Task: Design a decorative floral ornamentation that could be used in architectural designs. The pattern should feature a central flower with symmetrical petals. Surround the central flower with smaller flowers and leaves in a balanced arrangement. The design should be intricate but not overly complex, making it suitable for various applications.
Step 1454:
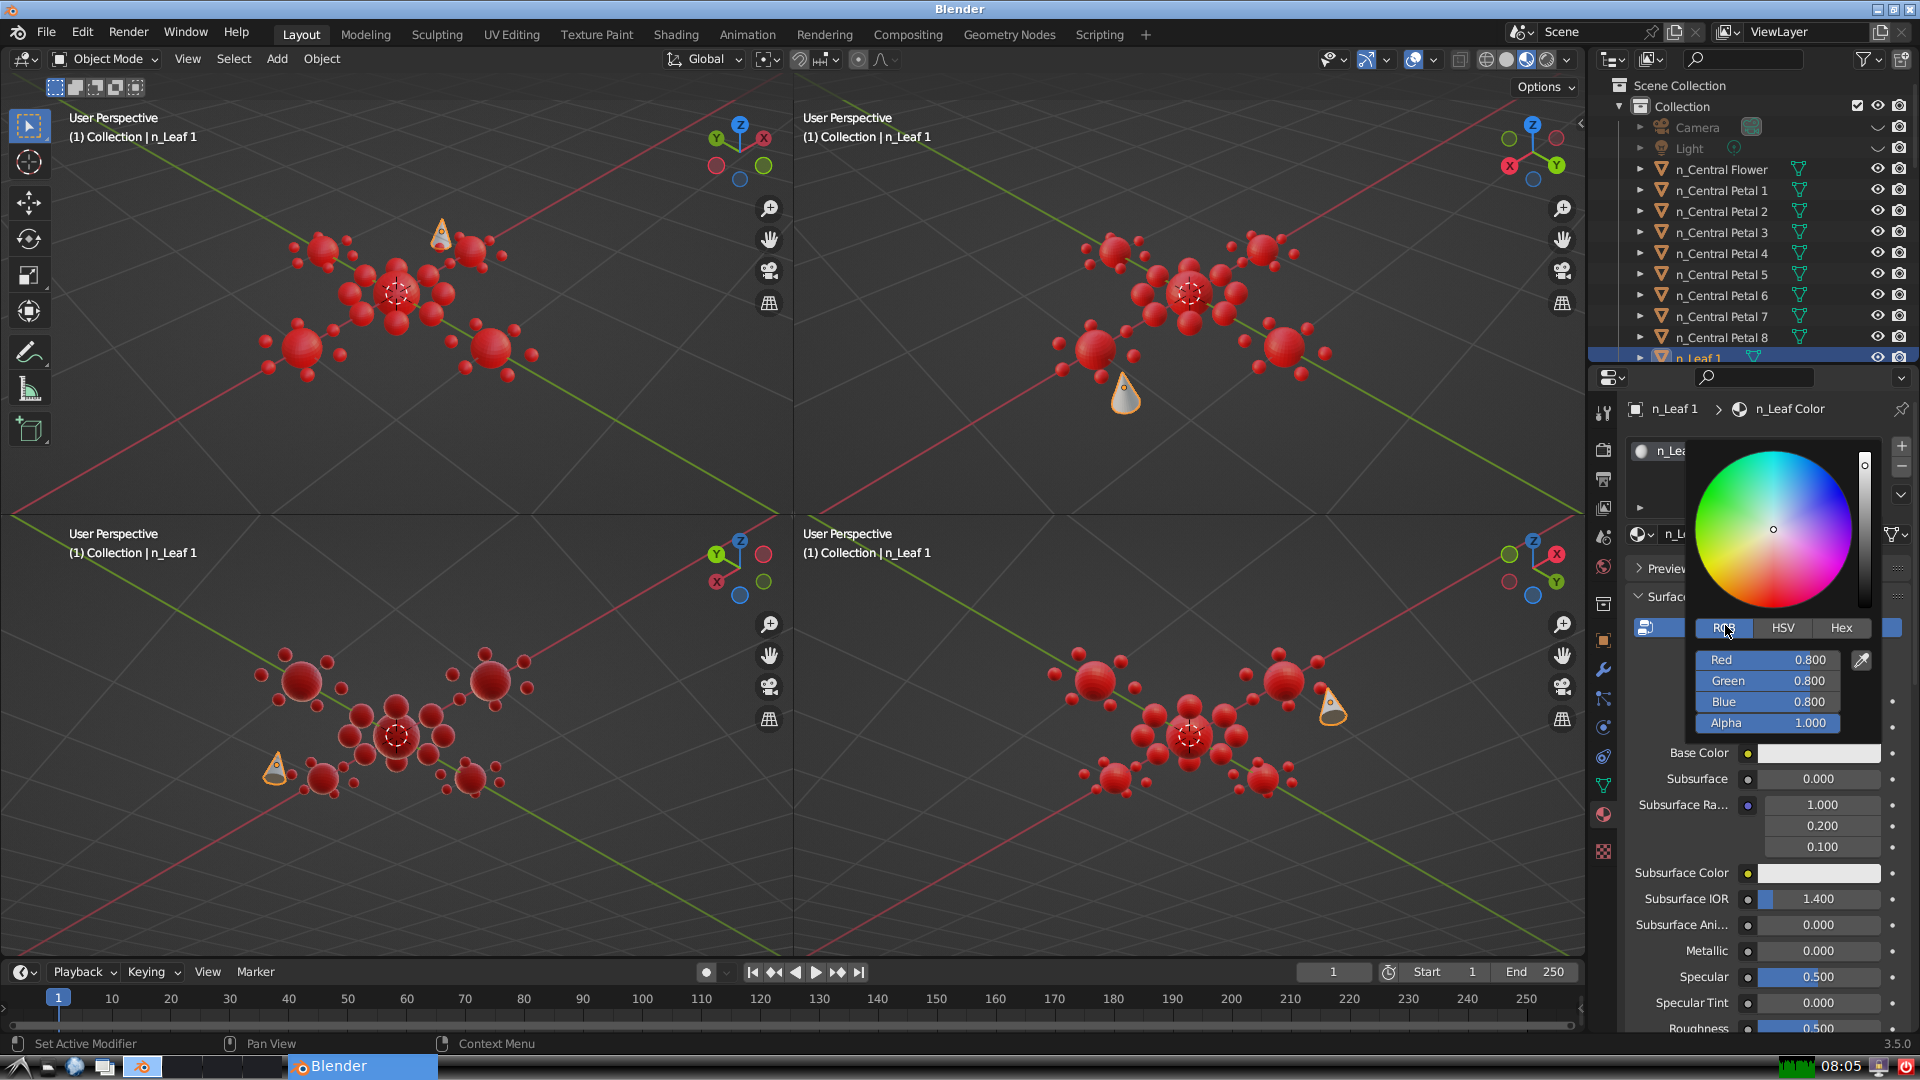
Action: {"mouse_move": [1770, 658]}